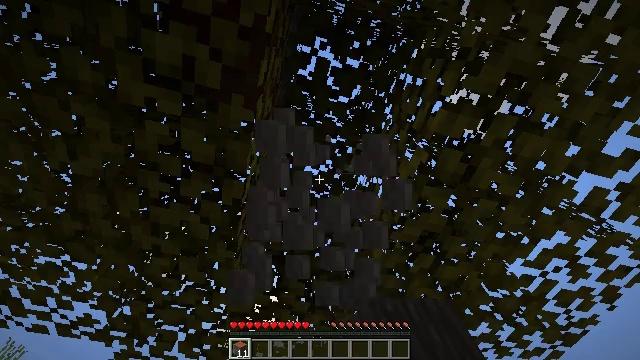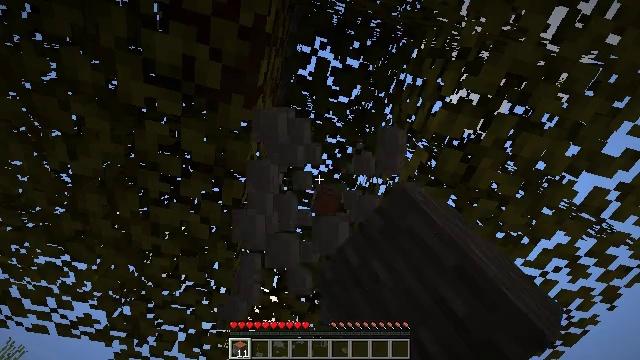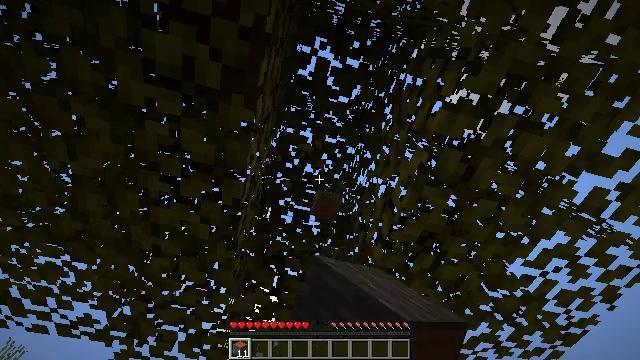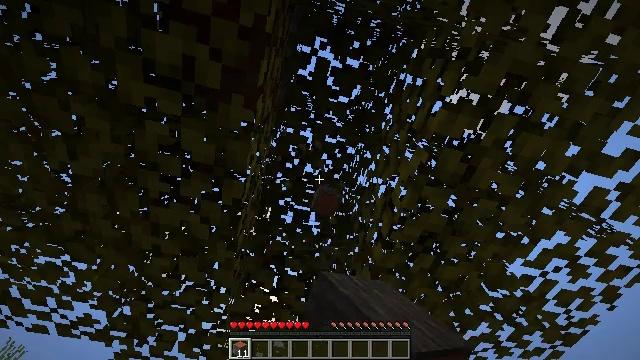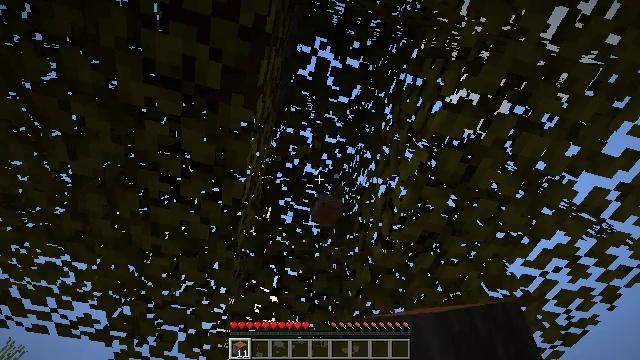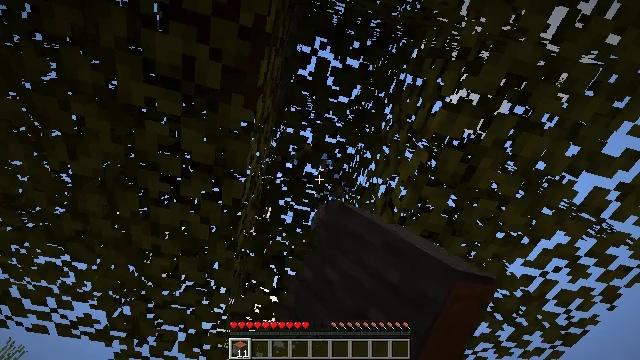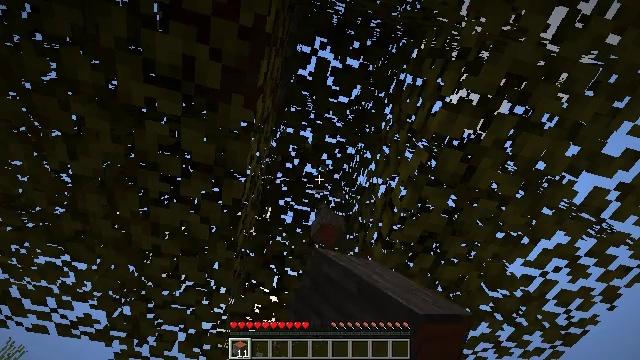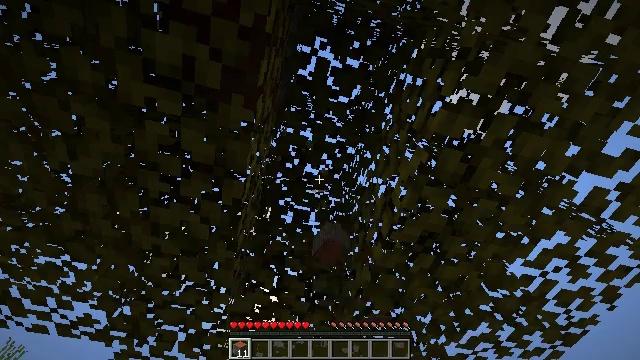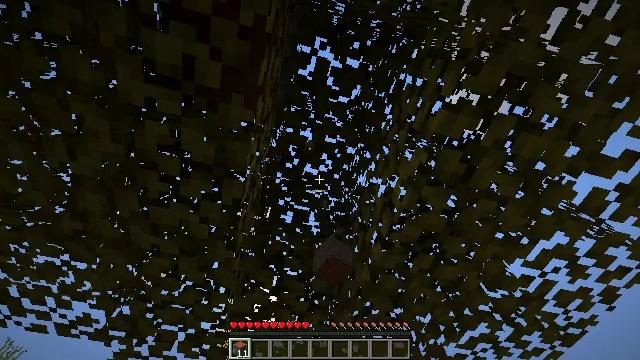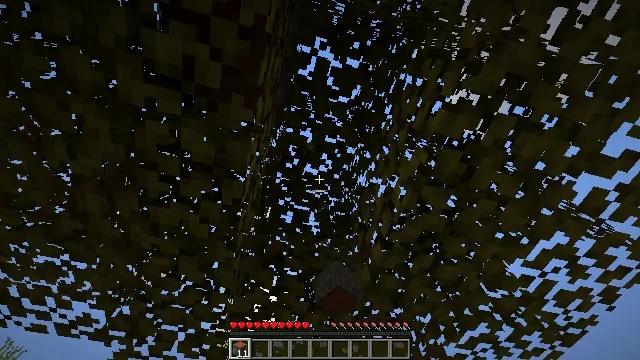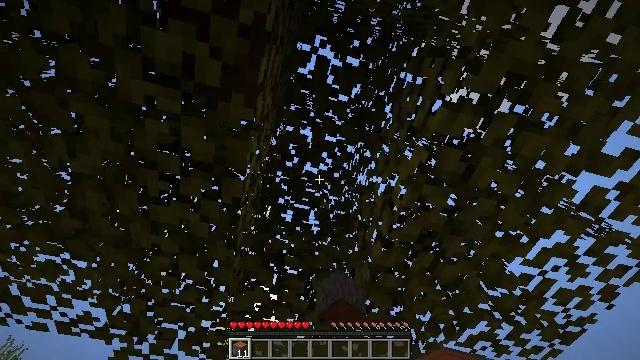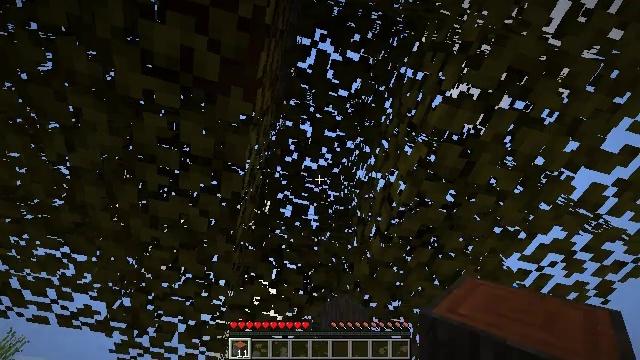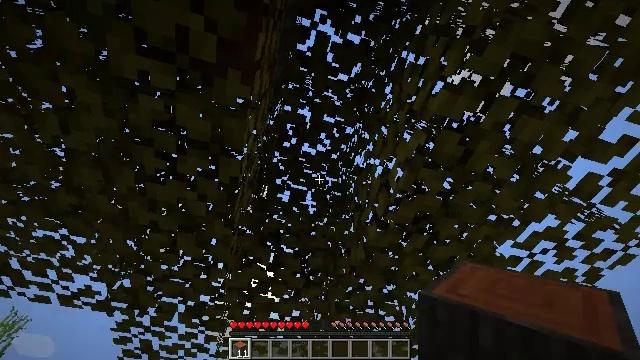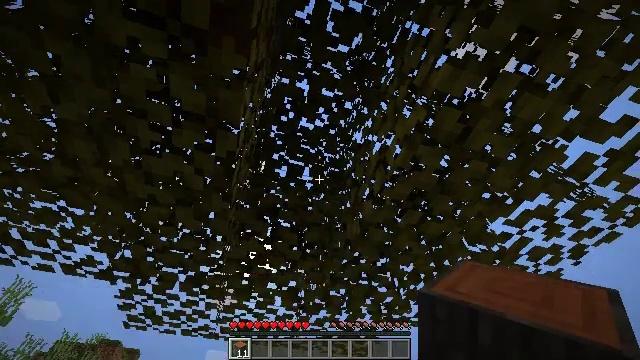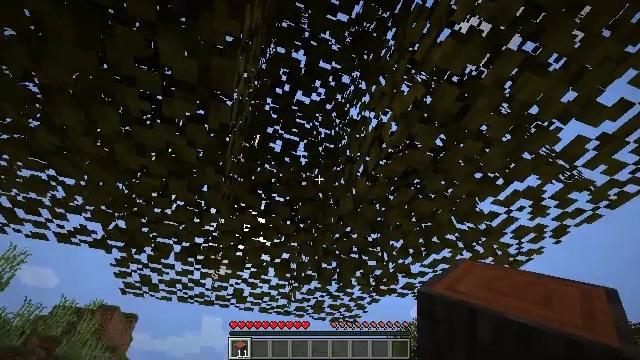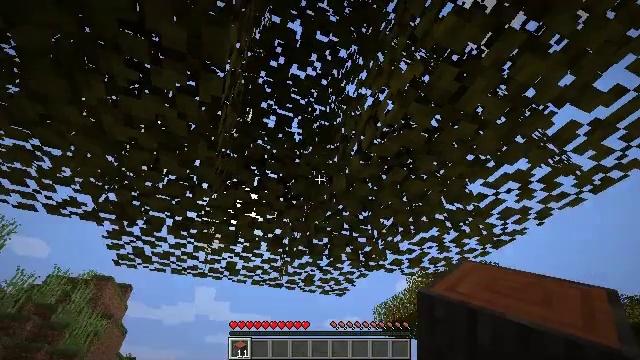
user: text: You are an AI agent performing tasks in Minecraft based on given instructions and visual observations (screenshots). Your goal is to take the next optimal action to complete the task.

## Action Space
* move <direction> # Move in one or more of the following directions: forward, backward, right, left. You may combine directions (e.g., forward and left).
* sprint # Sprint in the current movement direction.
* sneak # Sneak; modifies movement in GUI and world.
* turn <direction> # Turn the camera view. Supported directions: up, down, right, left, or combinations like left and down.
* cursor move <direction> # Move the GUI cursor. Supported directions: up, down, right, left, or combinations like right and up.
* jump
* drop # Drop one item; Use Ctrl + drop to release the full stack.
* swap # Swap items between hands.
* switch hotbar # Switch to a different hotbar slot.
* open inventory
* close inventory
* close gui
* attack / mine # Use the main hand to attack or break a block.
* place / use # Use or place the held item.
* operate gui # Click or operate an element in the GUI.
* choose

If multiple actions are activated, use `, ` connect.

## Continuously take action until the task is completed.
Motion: motion action
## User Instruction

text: Turn acacia wood into acacia planks.
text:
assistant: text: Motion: attack / mine
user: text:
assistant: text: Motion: attack / mine
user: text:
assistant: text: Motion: attack / mine
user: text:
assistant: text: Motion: attack / mine
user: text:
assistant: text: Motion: attack / mine
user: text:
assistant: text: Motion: no_op
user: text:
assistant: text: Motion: no_op
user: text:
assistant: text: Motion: no_op
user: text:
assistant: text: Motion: no_op
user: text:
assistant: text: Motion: no_op
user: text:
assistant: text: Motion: turn down
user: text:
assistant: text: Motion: turn down
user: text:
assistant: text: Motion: turn right and down
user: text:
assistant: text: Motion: turn right and down
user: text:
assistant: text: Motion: turn right and down
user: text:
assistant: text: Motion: turn right and down
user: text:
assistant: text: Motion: turn right and down
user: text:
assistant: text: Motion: turn right and down
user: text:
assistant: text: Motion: turn right and down
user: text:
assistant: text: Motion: turn right and down
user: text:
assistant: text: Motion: turn right and down
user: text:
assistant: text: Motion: turn right and down
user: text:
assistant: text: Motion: turn down
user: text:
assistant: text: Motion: turn down
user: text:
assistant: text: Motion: move forward, turn left and down
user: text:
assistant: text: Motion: move forward, turn left and down
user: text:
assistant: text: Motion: move forward, turn left and down
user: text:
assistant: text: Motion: move forward, turn left and down
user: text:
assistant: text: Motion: move forward, turn left and down
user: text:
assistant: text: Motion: move forward, turn left